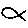
Label: fish